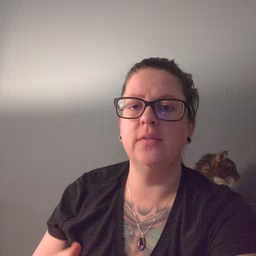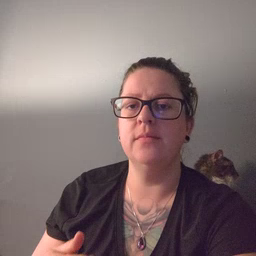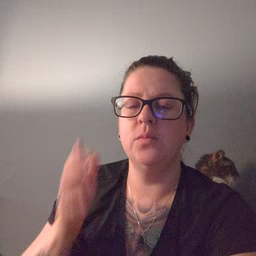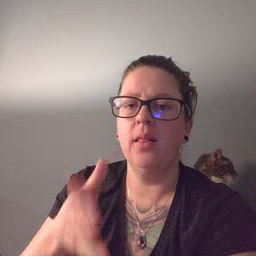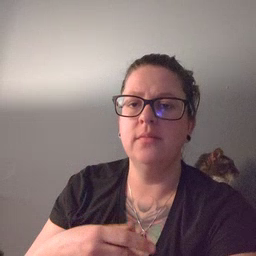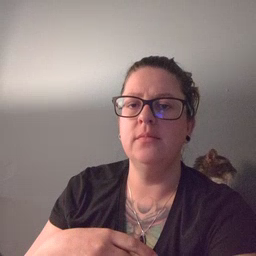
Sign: will